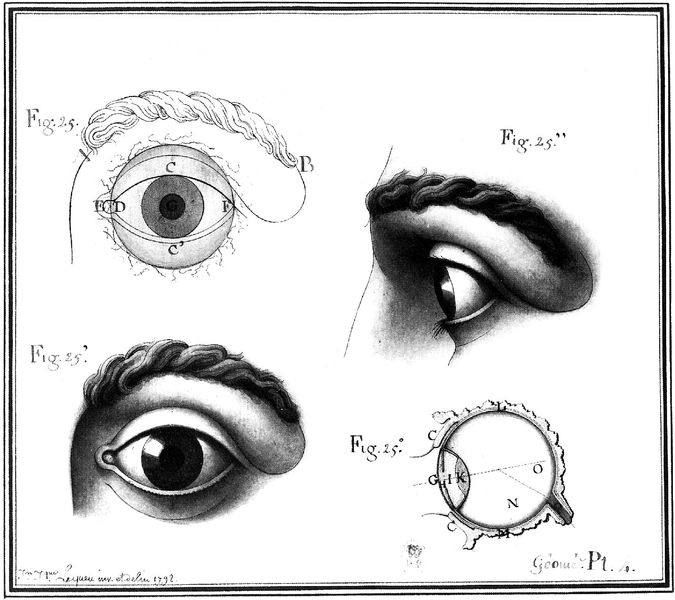
Titel: Nouvelle Méthode
Künstler: Jean Jaques Lequeu
Schlagwörter: schatten, licht, profil, skizze, zeichnung, anatomie, augen, auge, frontal, studie, augenbraue, vier, schwarz-weiß, medizin, pupille, braue, querschnitt, winkel, linse, anatomisch, lid, augapfel, einfallswinkel